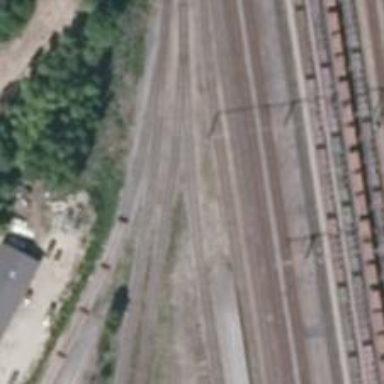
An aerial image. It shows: Railway yard used for servicing trains.